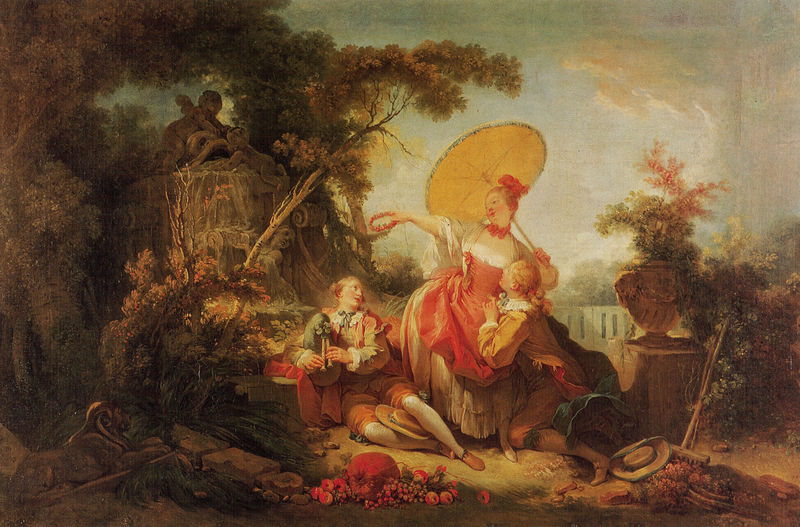
Titel: Conversation galante dans un parc/L'amoureux couronné, Galante Unterhaltung in einem Park/Der gekrönte Liebhaber
Künstler: Jean Honoré Fragonard
Standort: London
Institution: Wallace Collection
Schlagwörter: baum, blau, blätter, dunkel, flügel, gemälde, gestein, himmel, mann, schatten, wasser, weiß, wolken, bäume, frauen, gelb, grün, landschaft, menschen, mädchen, ocker, sitzen, äste, abend, blumen, braun, bunt, frau, frisur, geste, grau, haar, hell, hut, hüte, kleid, licht, männer, orange, szene, türkis, blüten, dame, obst, park, rot, schirm, sonnenschirm, tiere, wiese, wolke, zaun, beige, fest, fächer, schleife, anzug, jung, barock, mensch, sockel, stehen, stein, steine, bild, öl, erde, horizont, natur, zweige, busch, büsche, gebüsch, sonne, sträucher, boden, gewand, pose, sitzend, drei, familie, paar, rokkoko, musik, pflanzen, tanzen, lippen, rokoko, rosa, wald, anhöhe, brunnen, genre, kinder, engel, früchte, garten, kürbis, putte, putto, skulptur, statue, trauben, vase, äpfel, sommer, liebe, halsband, mieder, schuhe, stab, jungen, reisig, farben, fels, mauer, herbst, picknick, essen, zopf, büste, goya, stuck, stimmung, besen, junge, dekolleté, ruine, gefäß, wurzel, draußen, lichtung, knien, treffen, kranz, flirt, liege, flöte, geige, wurzeln, begierde, dickicht, knieend, strumpfhose, gehölz, blumenkranz, watteau, löwe, granatapfel, anbeten, dudelsack, haarschleife, perücken, amor, putten, anbetung, putti, urne, baumstumpf, reifrock, azur, mann frau, anbetungswürdig, barok, picknik, liebkosen, pompadour, schäferstündchen, lieblich, mozartzopf, rechen, anflehen, anhimmeln, boucher, bäumes, erote, gartenfest, liebreizend, mik, pflanzgefäß, schmelze, zuwerfen, fragonard, romanze, emgel, schrim, menage a trois, schlemmen, bust, sonneschirm, fête, galante, bukkolisch, begrabbeln